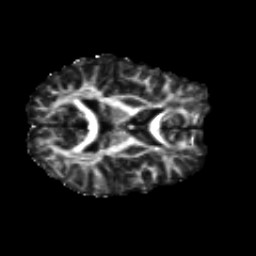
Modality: FA
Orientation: axial
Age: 20
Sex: female
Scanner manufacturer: siemens
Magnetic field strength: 3 T
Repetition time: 8.8 s
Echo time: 0.085 s